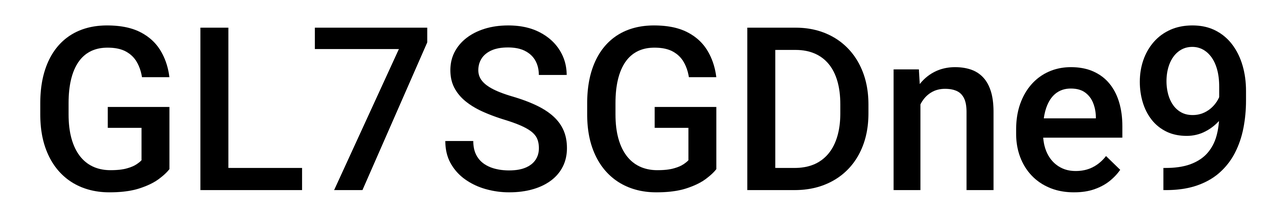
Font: Roboto_Medium